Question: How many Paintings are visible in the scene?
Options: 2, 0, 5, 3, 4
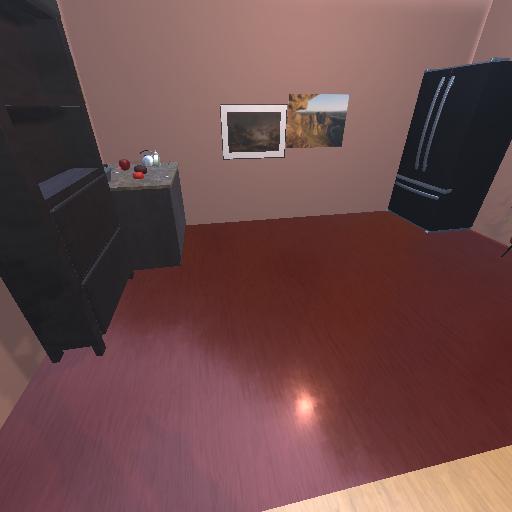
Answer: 2